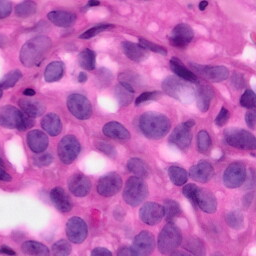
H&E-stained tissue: Pancreatic